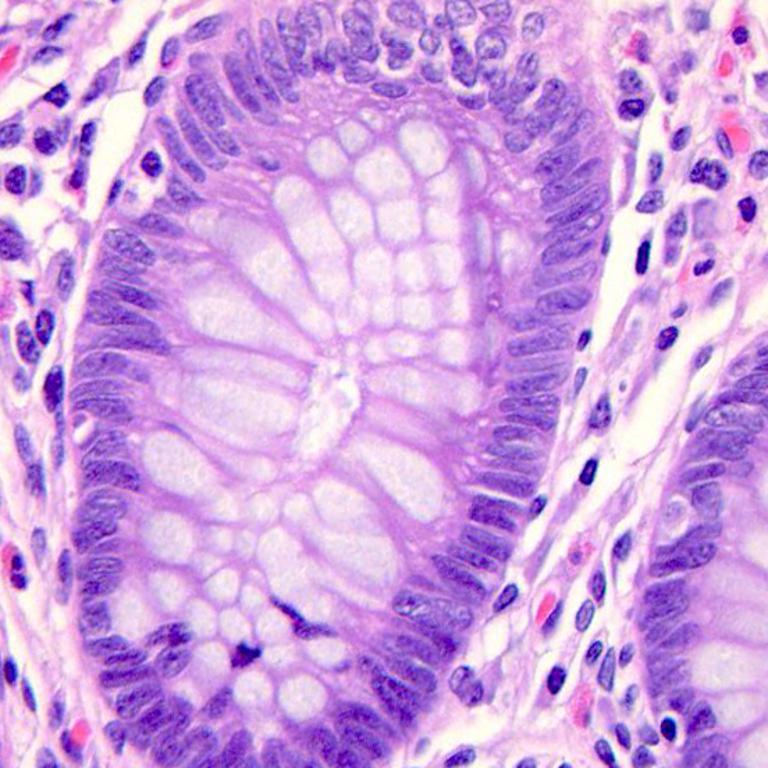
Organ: colon
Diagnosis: benign